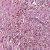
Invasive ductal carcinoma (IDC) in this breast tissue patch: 0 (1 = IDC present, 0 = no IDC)